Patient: sex M, age 76
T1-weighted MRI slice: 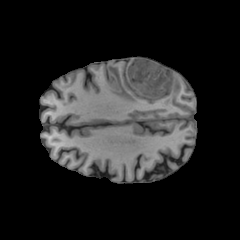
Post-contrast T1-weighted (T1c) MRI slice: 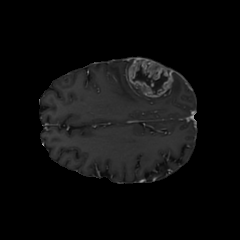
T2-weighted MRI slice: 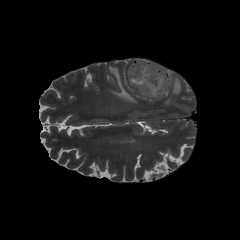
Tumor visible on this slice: yes
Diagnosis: Glioblastoma, IDH-wildtype
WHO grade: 4